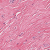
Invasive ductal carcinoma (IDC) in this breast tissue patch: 0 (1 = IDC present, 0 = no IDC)